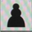
Piece: bP